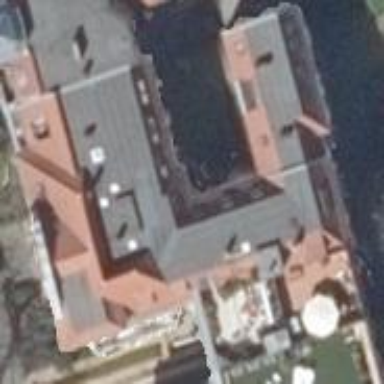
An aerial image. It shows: Historic yellow building with apartments. The roof is made of red roof tiles in saltbox shape.